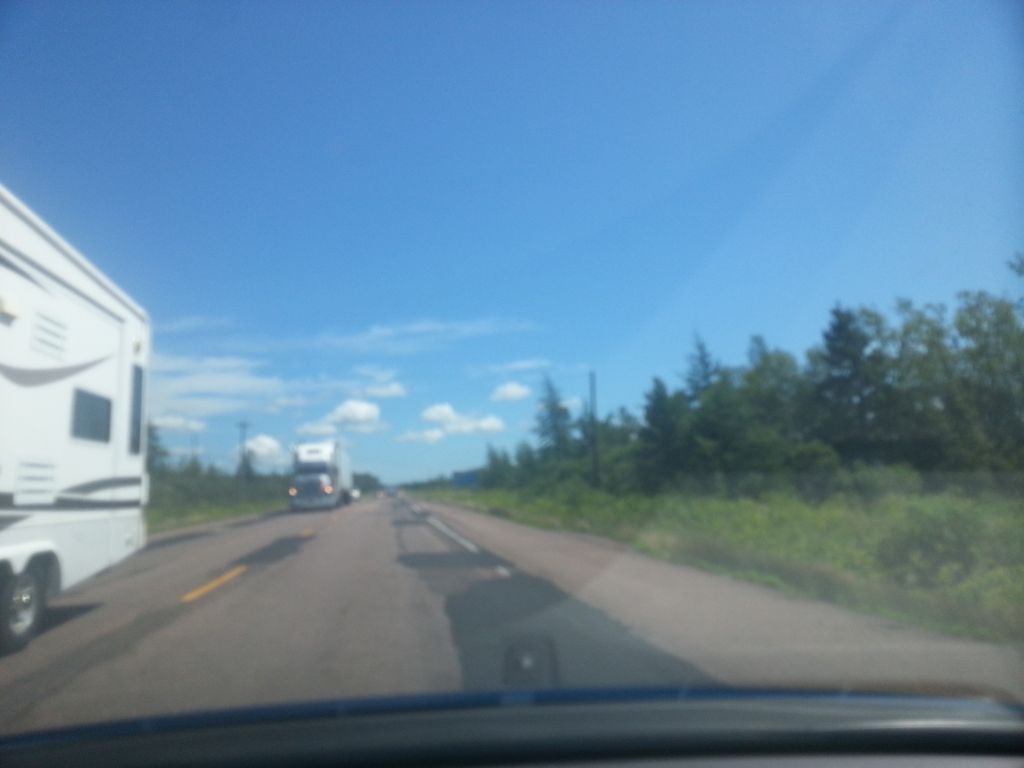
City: charlottetown